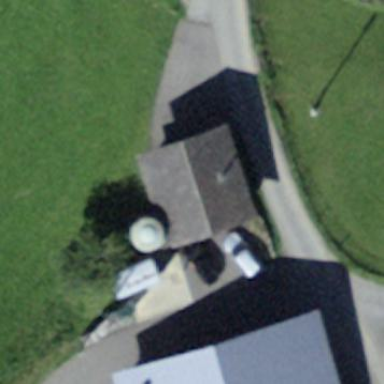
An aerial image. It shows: Garage.